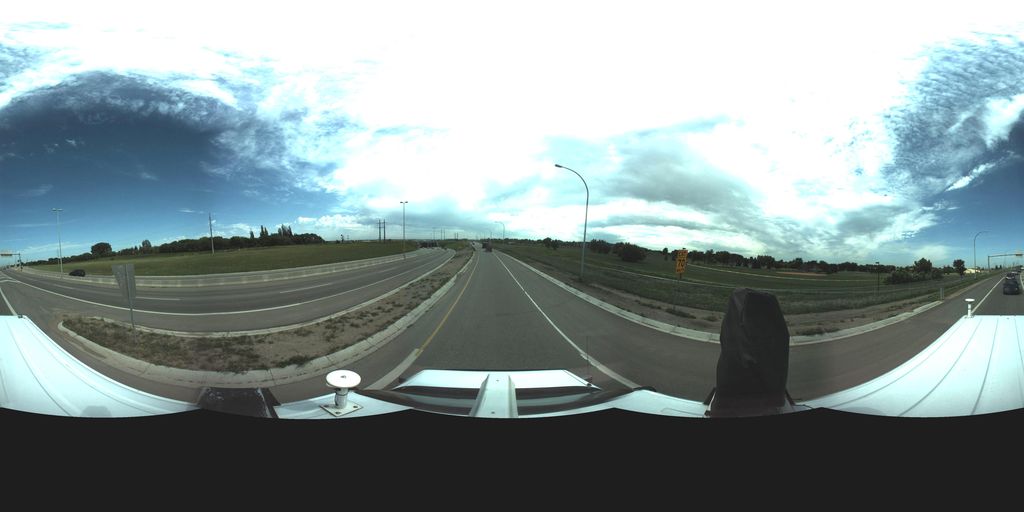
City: saskatoon